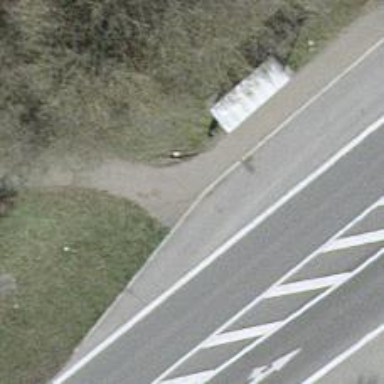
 designed as bay platform for public transport."